Chest X-ray. View position: AP
Patient age: 65
Patient sex: M
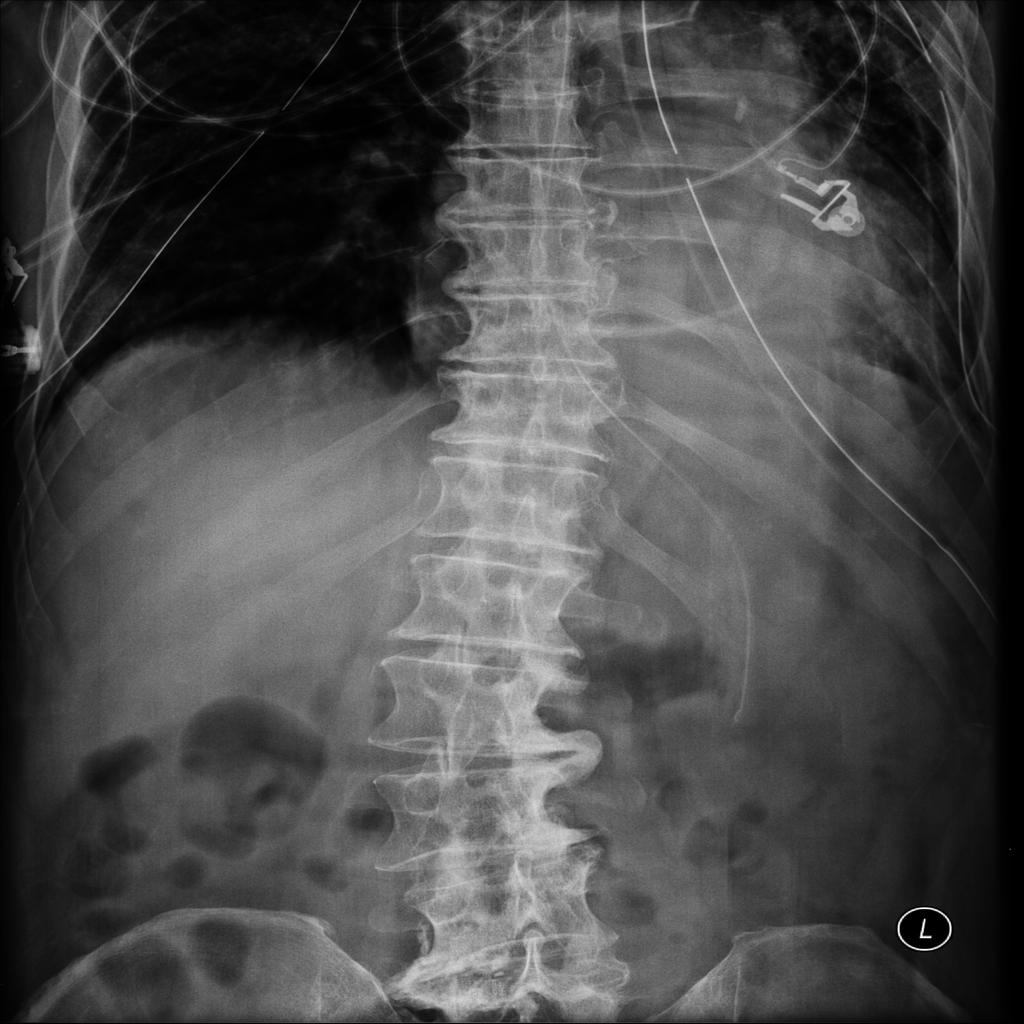
Finding: Pneumothorax